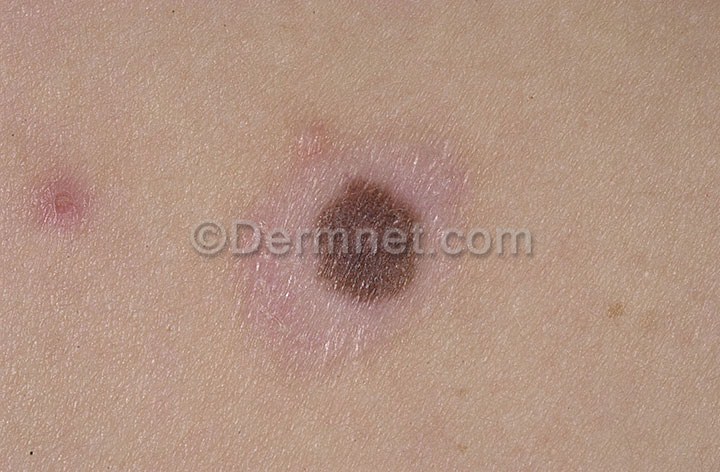
Disease: Melanoma Skin Cancer Nevi and Moles